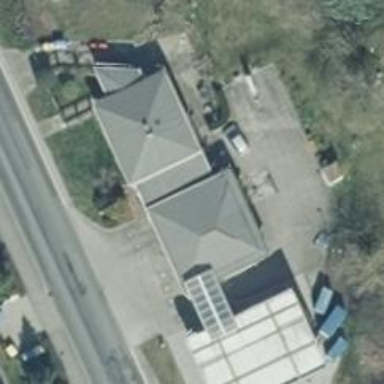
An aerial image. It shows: Fuel station.